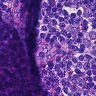
Metastatic tissue present: no